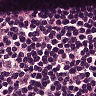
Metastatic tissue present: no